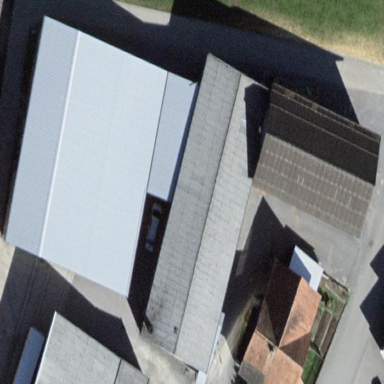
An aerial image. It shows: Industrial building.